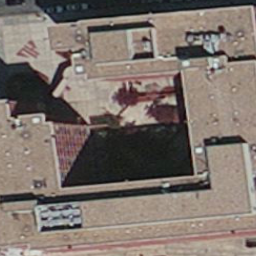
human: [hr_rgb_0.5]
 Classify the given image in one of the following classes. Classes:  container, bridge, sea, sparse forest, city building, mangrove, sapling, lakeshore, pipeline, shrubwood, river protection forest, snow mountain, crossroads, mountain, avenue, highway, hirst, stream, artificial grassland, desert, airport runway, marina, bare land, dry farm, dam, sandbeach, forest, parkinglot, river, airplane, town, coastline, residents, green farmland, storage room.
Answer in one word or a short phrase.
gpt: city building